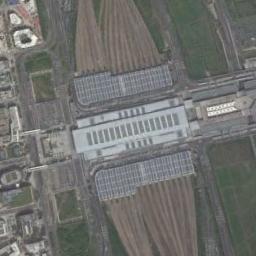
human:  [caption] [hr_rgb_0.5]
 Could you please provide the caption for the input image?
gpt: The railway station has lots of railways and a big building and some lawns are next to the railway station .

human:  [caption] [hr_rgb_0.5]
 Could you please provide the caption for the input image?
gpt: There are many buildings of different shapes beside the railway station .

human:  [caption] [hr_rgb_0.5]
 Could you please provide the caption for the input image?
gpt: There is a fully equipped railway station in the suburbs .

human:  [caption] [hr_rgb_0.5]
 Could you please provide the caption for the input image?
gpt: The railway station is next to some buildings and grass .

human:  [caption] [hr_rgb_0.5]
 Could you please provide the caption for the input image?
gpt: There are some green meadows around the railway station .